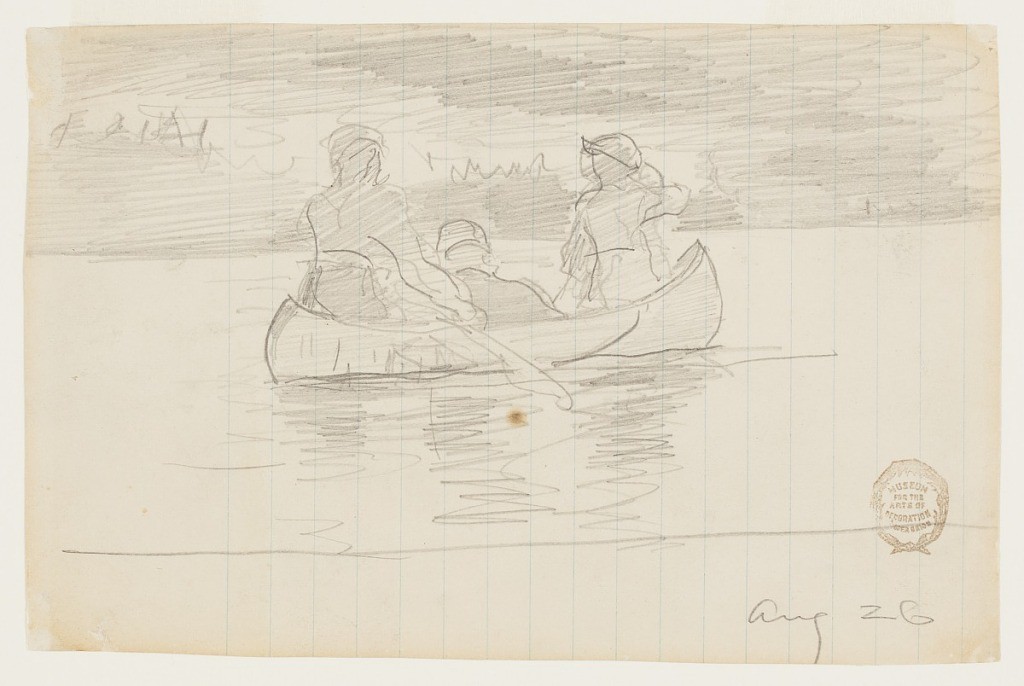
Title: Three Men in a Canoe, Il Manigne, Quebec
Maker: Winslow Homer, American, 1836–1910
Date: August 26, 1897
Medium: Graphite on paper
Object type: Drawing
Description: Sketch of a canoe, paddled by two male figures, with a third sititng in center; indication of trees and clouds in background.